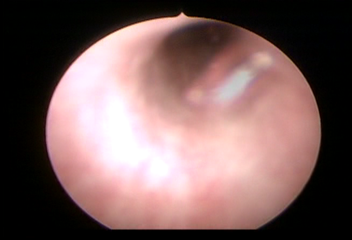
Modality: WLC
Class: Normal mucosa
Bladder cancer association: No